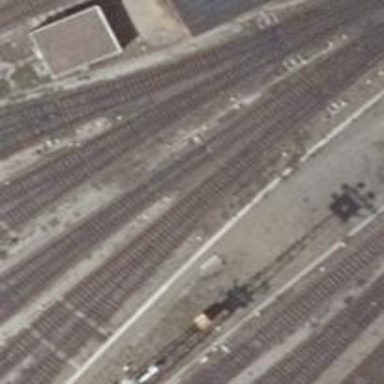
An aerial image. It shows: Railway switch.